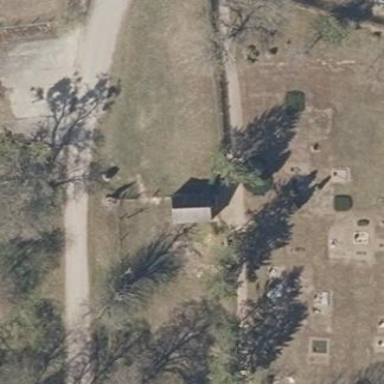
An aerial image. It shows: Cemetery.